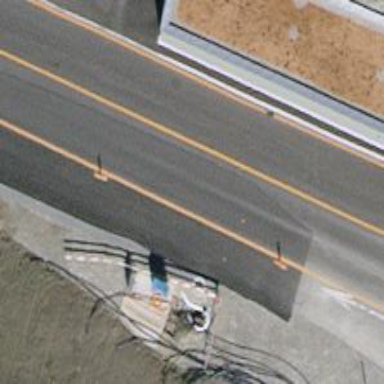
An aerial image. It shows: Asphalt motorway link.